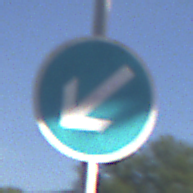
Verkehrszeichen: VorgeschriebeneVorbeifahrtLinks
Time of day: MorningAfternoon
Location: Outdoor (RoadRail)
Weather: PartlyCloudy
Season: NotSpecified
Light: Natural